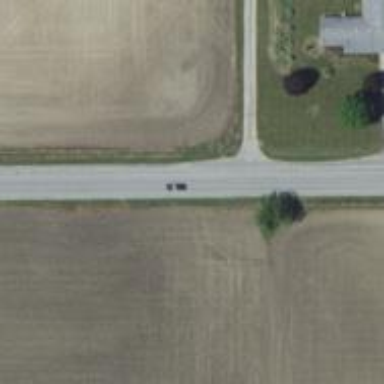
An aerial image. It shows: Secondary road.